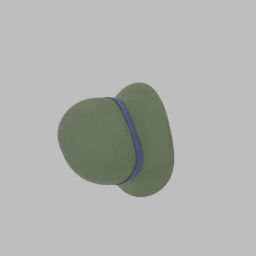
Label: people